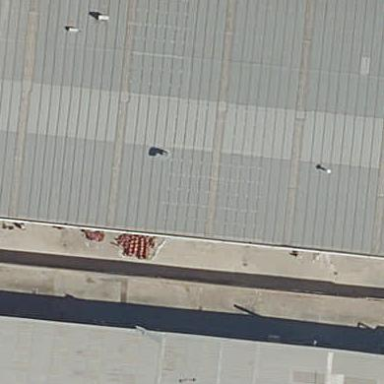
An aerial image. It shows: Industrial building.